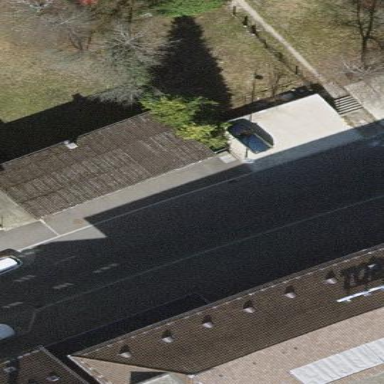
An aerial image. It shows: Flat roofed garages.